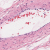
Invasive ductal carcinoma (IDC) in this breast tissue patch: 0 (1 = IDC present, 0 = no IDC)